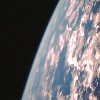
Label: cloud